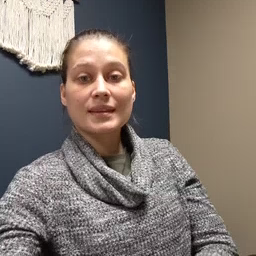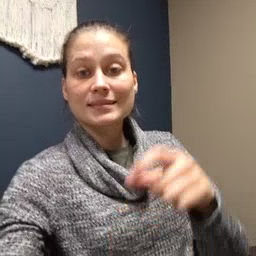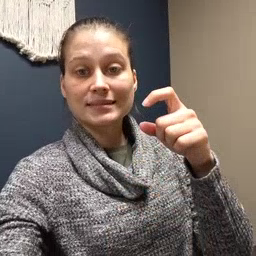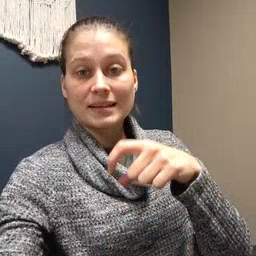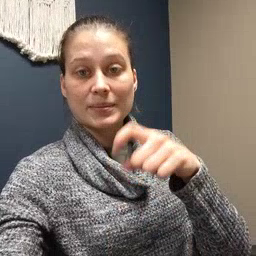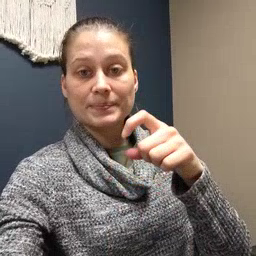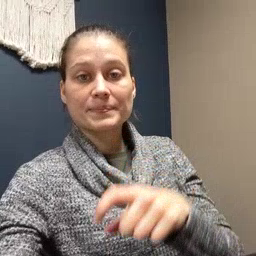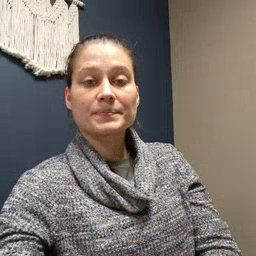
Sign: time